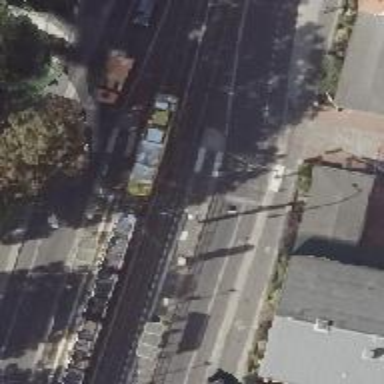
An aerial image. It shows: Tram crossing with traffic signals.